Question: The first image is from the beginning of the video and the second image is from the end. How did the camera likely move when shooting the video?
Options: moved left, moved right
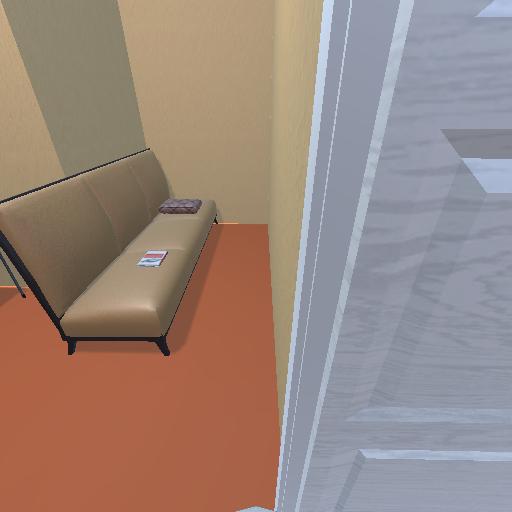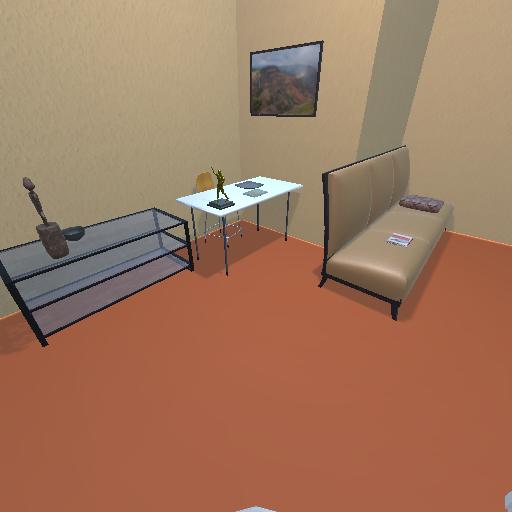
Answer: moved left